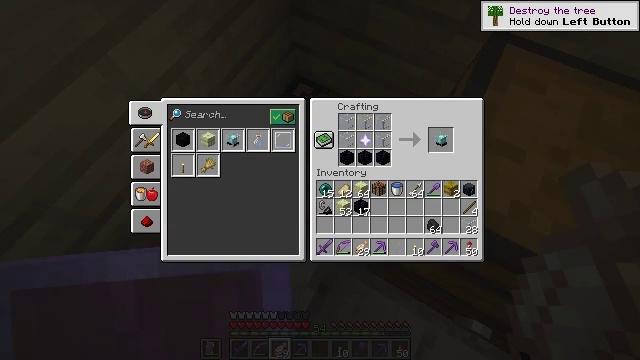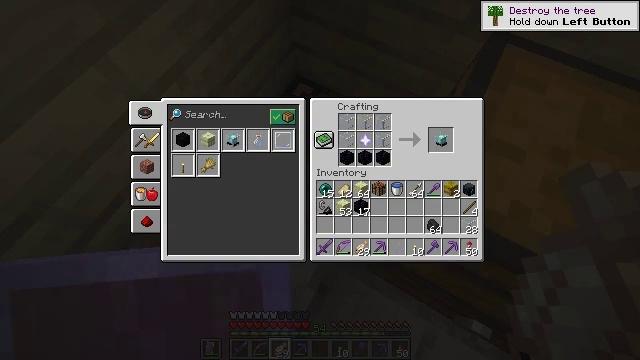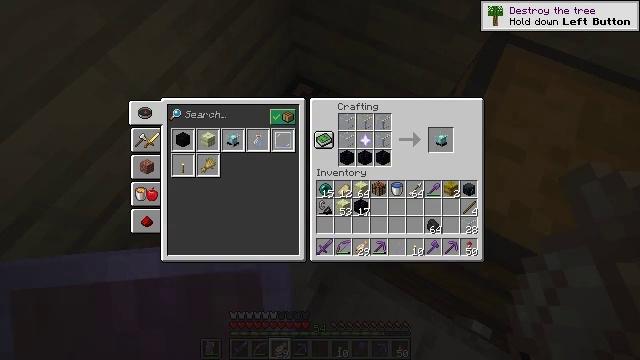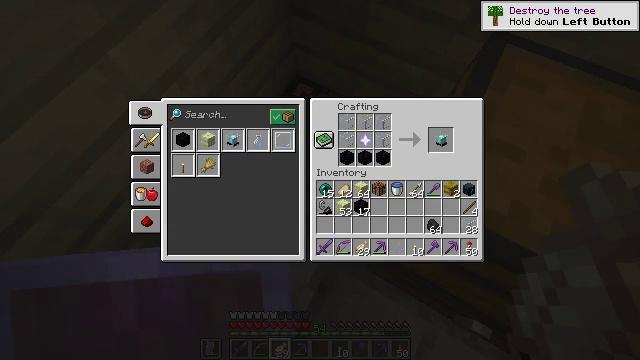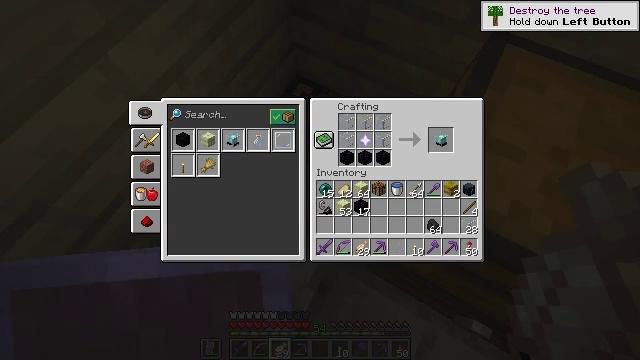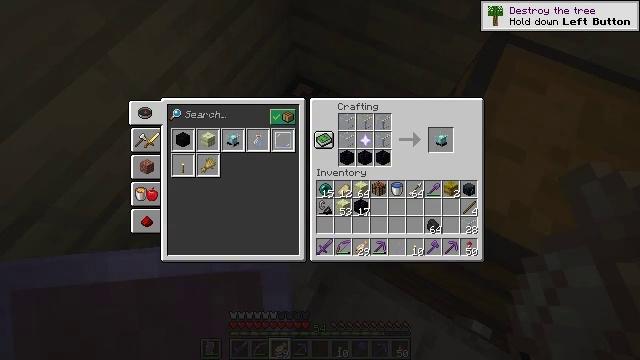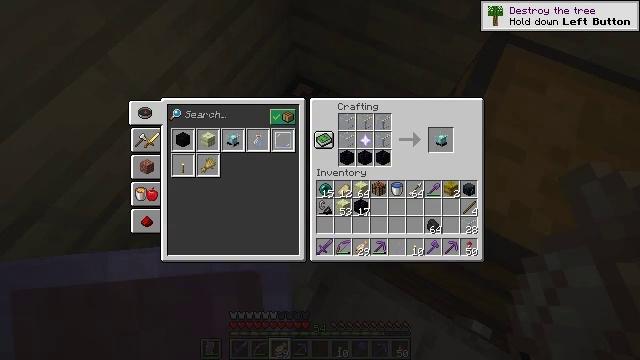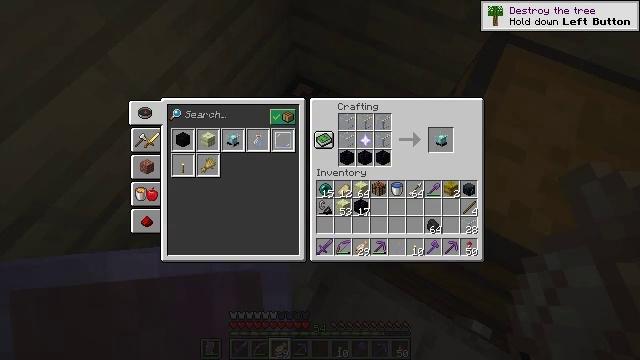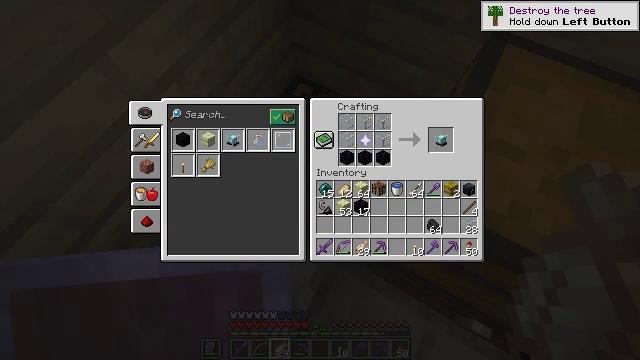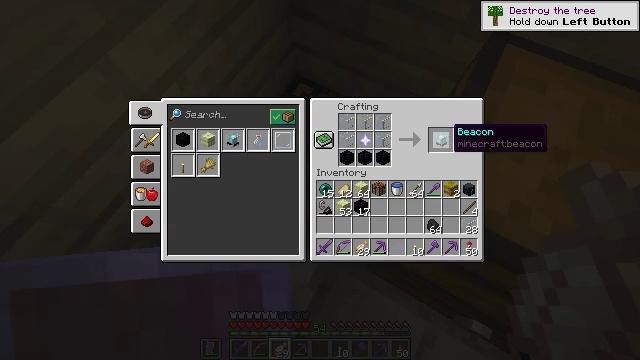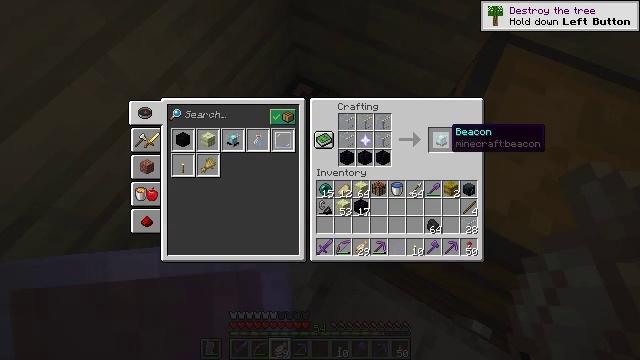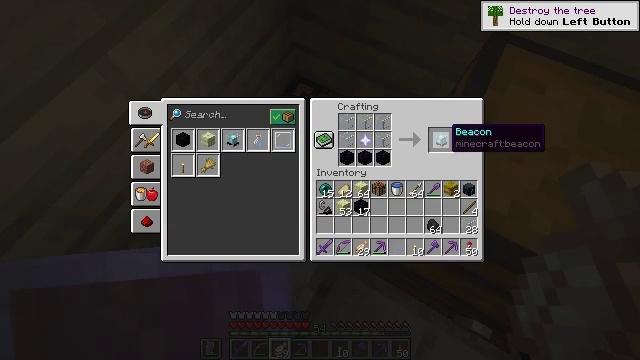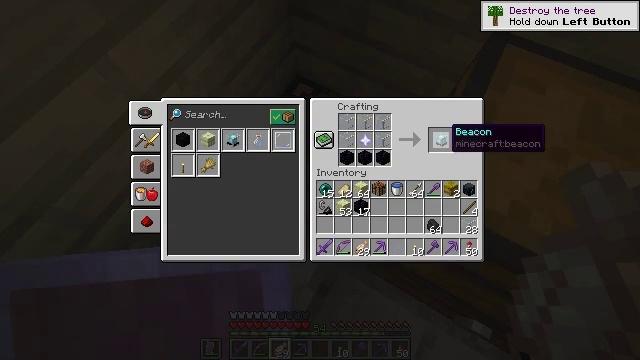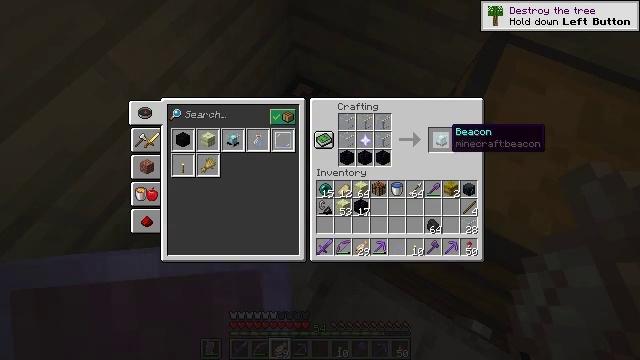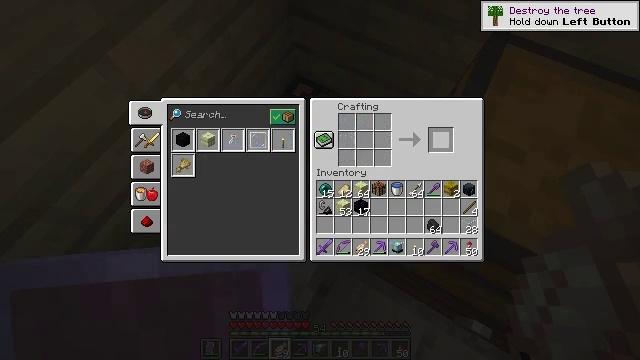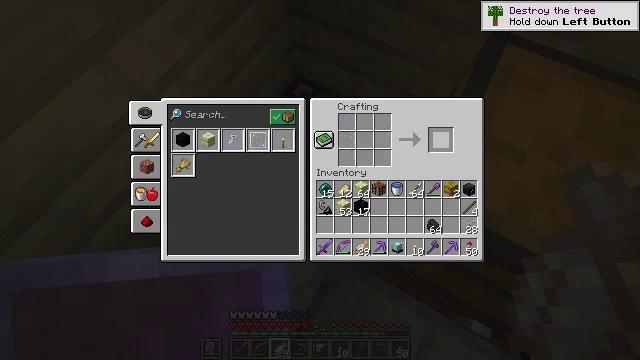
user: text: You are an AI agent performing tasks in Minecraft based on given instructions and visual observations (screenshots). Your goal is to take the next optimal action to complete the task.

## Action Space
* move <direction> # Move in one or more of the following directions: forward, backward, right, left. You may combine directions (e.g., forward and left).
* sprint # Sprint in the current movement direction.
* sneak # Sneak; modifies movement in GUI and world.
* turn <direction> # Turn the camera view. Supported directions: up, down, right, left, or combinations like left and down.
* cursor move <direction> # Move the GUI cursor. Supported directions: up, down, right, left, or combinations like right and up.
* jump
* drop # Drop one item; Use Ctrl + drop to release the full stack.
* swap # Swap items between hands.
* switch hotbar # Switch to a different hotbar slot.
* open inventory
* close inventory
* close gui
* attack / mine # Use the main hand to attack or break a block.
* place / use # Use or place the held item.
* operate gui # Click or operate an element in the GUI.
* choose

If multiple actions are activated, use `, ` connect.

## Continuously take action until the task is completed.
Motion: motion action
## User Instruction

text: Open the crafting table to craft a beacon.
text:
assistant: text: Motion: turn right
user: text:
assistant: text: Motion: no_op
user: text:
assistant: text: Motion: no_op
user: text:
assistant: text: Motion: no_op
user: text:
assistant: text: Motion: no_op
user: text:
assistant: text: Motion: no_op
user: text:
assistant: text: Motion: no_op
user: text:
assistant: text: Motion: turn left
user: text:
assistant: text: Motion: no_op
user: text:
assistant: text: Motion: sneak
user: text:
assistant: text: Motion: sneak
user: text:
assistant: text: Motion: sneak
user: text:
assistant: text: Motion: sneak
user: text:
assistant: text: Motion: sneak, attack / mine
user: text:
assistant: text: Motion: sneak, attack / mine
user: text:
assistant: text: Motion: sneak, attack / mine
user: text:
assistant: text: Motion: sneak, attack / mine
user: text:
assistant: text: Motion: sneak
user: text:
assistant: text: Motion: sneak